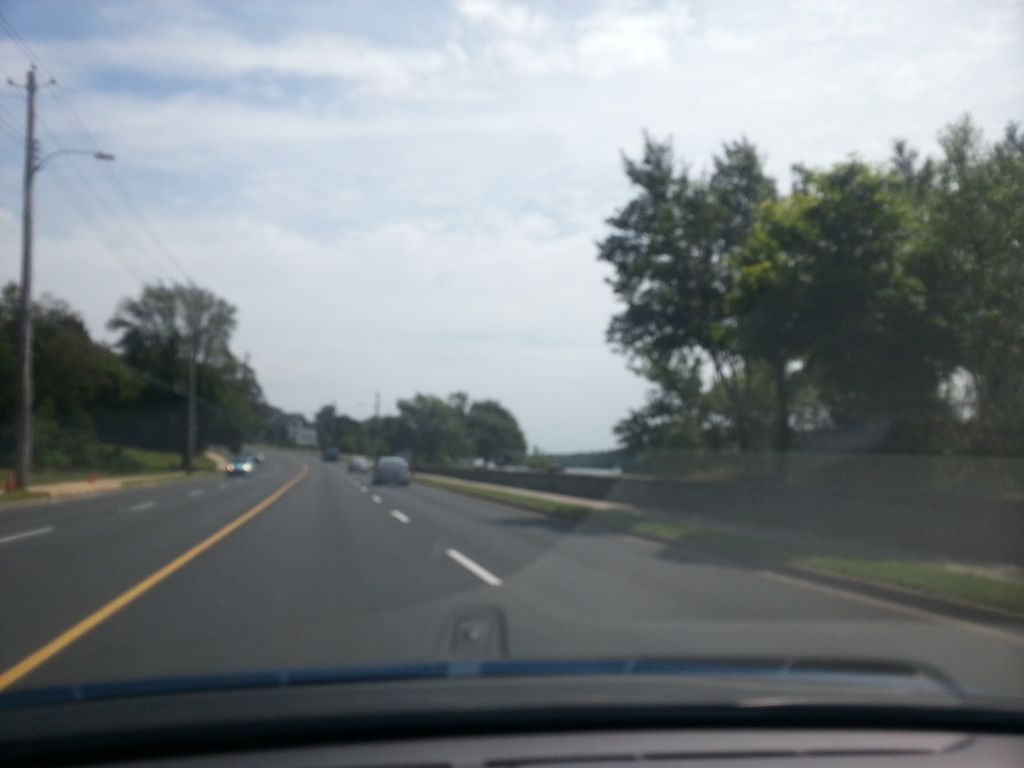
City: halifax